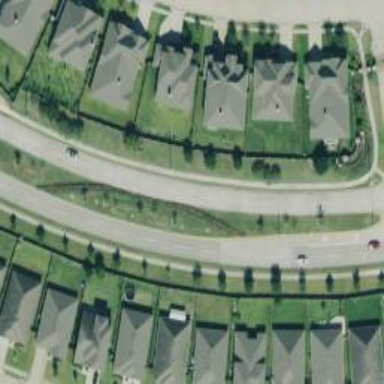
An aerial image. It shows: Secondary road.